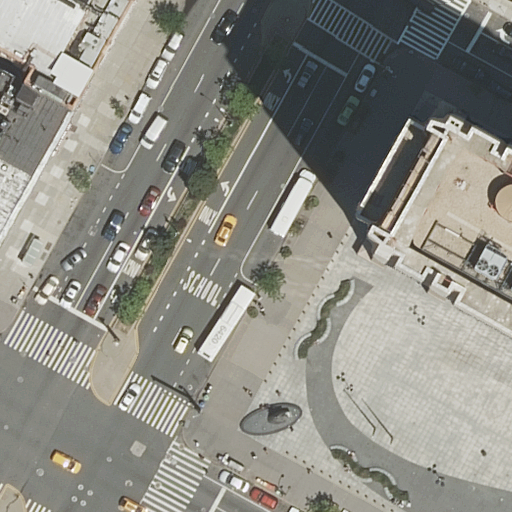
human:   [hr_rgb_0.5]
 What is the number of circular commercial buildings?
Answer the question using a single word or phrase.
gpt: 0

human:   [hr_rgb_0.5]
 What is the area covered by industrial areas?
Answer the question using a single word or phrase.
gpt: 0m2

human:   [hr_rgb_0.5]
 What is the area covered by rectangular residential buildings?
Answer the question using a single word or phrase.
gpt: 729m2

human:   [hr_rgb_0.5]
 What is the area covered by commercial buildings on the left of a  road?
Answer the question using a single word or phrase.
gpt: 0m2

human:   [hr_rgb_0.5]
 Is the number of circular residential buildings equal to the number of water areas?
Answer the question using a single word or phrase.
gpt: yes

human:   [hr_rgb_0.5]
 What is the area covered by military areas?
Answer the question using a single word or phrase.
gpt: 0m2

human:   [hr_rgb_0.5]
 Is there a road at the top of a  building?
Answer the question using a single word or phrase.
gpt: yes

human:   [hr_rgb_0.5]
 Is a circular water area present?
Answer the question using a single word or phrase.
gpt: no

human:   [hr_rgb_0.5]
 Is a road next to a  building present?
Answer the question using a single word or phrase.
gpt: yes

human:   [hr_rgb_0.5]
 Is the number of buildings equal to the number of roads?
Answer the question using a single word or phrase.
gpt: no

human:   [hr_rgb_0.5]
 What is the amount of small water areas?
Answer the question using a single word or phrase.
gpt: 0

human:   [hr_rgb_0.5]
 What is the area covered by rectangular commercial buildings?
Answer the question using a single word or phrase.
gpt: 0m2

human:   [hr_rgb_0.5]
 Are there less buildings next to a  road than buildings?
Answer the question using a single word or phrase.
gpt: no

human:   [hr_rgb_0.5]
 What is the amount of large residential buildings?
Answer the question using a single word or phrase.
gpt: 2

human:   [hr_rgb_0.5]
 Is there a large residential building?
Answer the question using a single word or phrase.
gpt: yes

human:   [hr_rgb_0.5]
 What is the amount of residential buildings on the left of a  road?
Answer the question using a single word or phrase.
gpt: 2

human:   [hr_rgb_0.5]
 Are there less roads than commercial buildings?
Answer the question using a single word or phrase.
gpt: no

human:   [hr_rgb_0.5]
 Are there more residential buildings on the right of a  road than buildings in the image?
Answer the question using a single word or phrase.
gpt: no

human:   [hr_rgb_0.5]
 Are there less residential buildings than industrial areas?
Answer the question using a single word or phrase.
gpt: no

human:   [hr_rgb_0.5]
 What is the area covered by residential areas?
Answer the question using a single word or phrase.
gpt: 0m2

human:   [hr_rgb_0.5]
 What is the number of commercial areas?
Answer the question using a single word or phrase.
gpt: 0

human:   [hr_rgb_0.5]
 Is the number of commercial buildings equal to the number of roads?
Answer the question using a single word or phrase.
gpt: no

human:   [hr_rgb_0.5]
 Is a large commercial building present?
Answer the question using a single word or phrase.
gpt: no

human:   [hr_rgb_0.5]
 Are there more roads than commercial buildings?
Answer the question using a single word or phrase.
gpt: yes

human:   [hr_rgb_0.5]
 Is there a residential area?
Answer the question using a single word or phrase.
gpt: no

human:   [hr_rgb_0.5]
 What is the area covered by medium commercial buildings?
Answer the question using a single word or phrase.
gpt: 0m2

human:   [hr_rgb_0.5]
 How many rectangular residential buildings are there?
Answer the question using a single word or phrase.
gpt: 2

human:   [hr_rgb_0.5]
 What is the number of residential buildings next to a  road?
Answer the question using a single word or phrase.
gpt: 3

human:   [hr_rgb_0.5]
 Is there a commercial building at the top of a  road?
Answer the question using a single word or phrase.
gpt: no

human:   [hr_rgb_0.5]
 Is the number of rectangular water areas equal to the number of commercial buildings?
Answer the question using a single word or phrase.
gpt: yes

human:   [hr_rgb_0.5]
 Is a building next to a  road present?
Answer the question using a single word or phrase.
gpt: yes

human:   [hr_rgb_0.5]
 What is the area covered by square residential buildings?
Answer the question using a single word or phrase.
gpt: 0m2

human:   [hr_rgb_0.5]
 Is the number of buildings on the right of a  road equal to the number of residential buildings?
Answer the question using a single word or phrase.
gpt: no

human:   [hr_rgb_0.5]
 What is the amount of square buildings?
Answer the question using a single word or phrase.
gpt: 0

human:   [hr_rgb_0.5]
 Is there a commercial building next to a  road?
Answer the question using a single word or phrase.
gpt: no

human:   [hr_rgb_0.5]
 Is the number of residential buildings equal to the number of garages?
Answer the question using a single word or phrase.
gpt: no